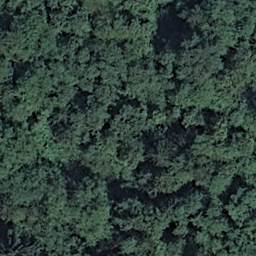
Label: forest